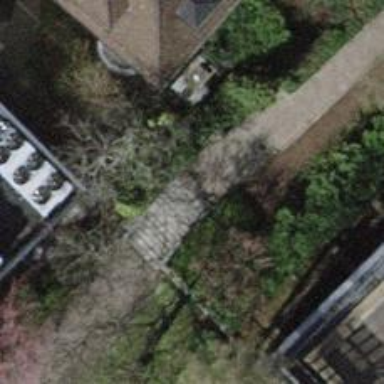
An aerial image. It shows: Steps made of paving stones.